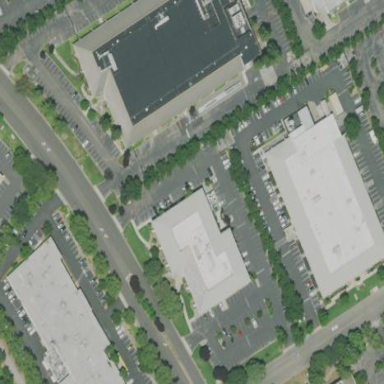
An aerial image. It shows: Building.